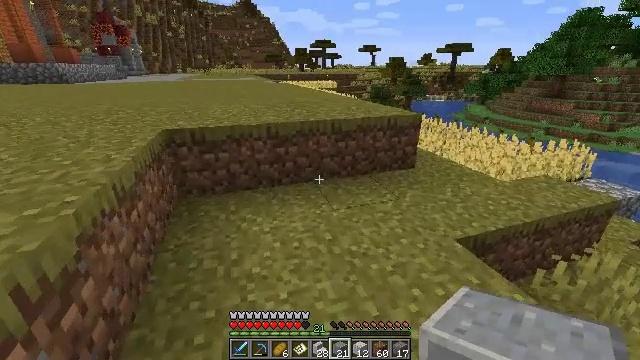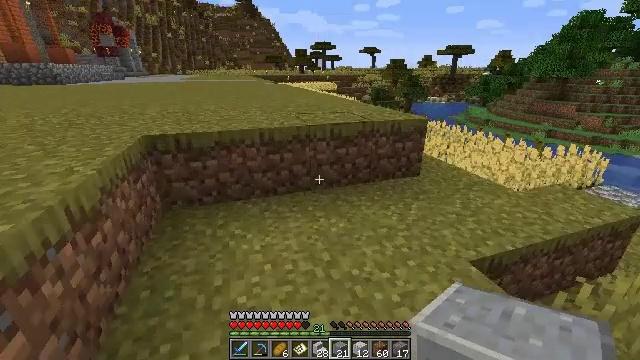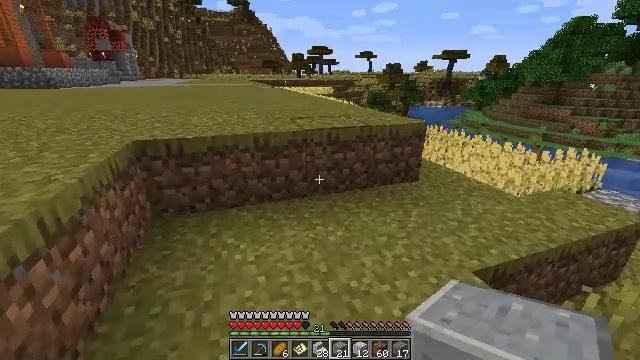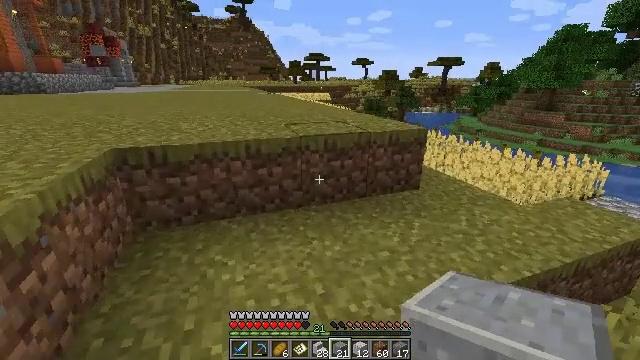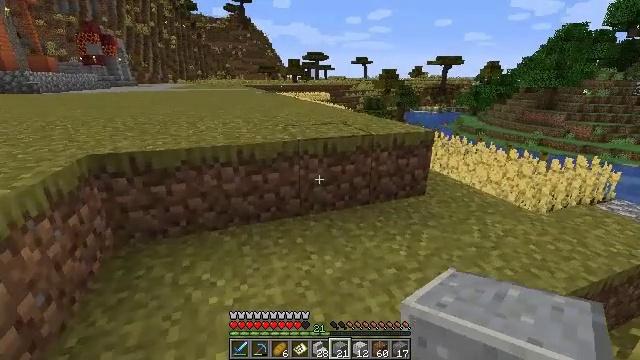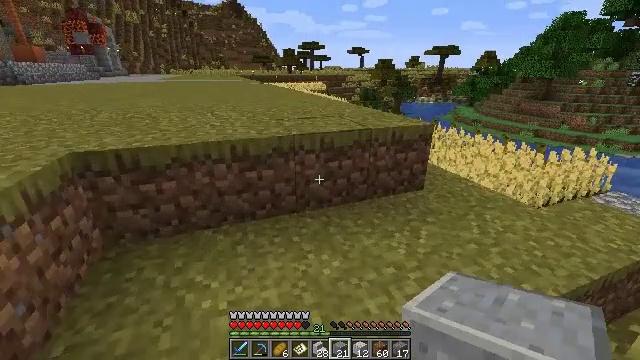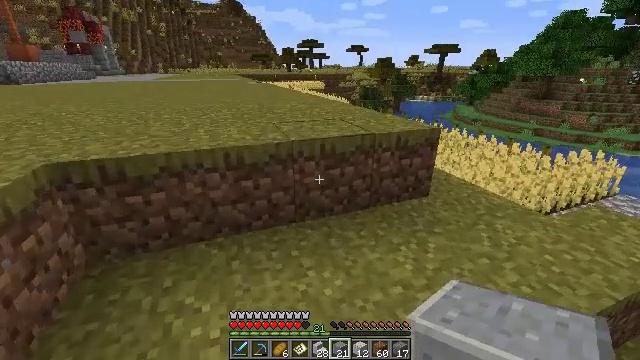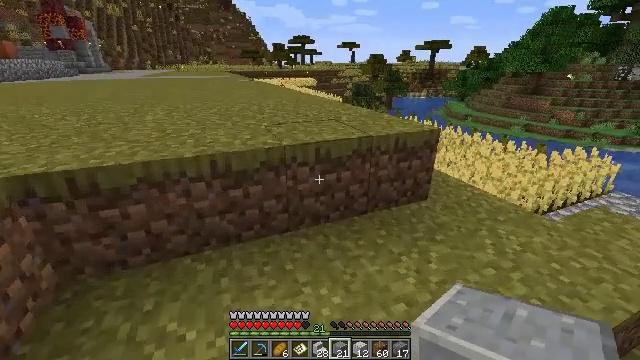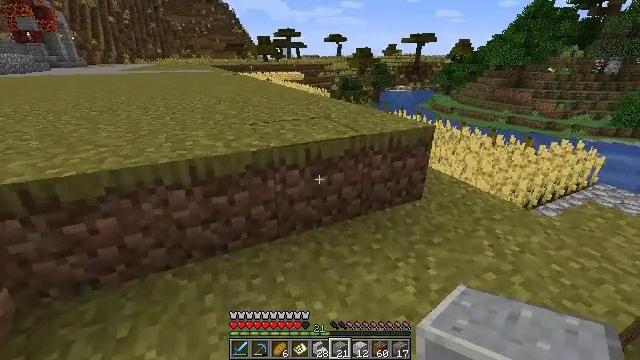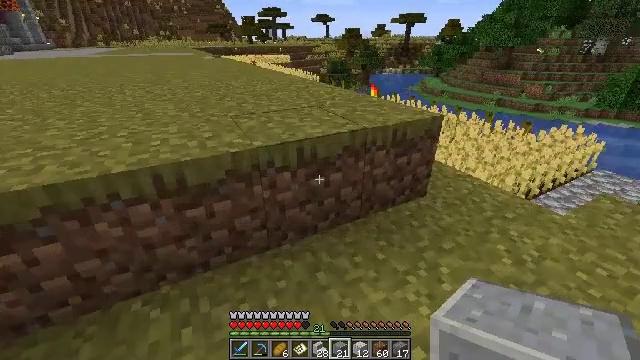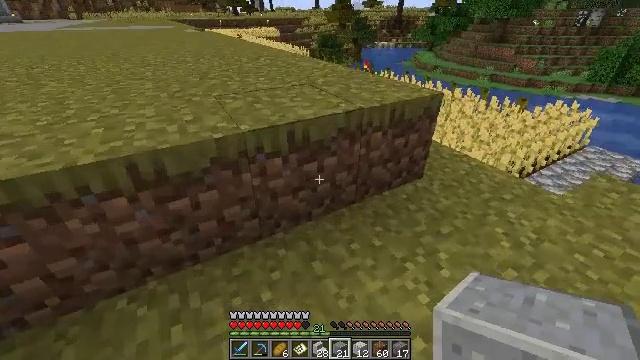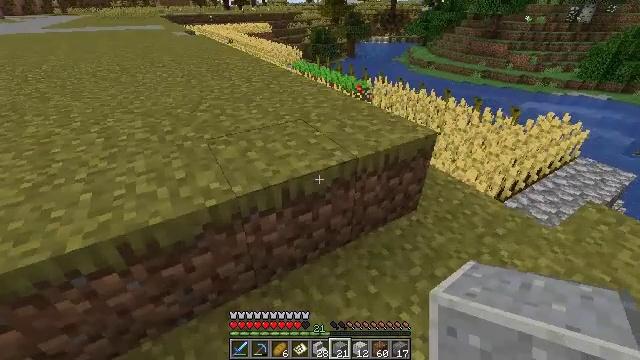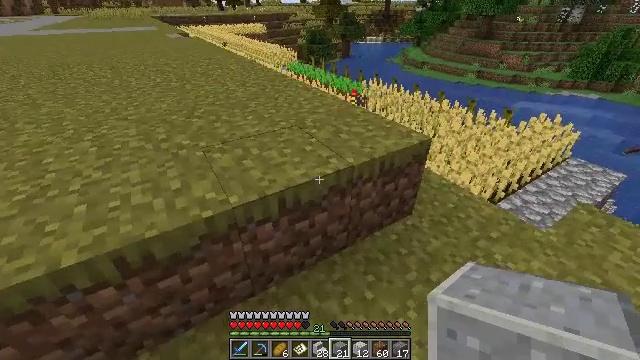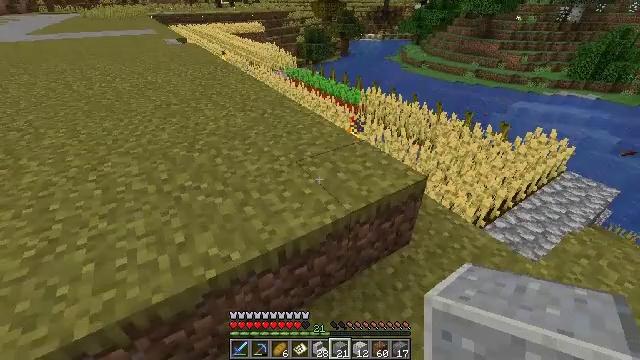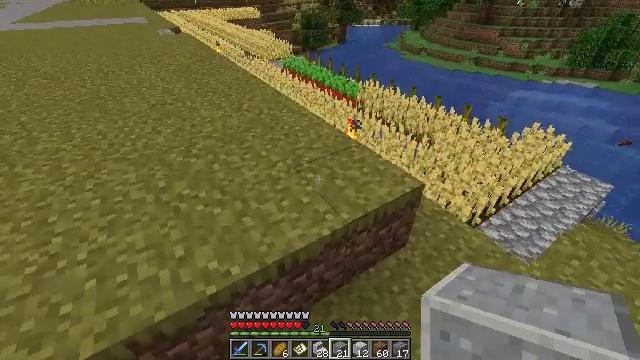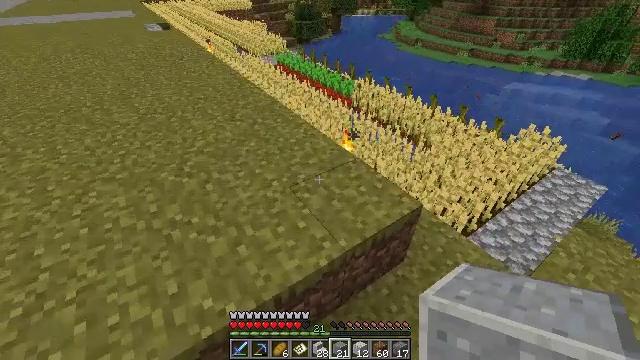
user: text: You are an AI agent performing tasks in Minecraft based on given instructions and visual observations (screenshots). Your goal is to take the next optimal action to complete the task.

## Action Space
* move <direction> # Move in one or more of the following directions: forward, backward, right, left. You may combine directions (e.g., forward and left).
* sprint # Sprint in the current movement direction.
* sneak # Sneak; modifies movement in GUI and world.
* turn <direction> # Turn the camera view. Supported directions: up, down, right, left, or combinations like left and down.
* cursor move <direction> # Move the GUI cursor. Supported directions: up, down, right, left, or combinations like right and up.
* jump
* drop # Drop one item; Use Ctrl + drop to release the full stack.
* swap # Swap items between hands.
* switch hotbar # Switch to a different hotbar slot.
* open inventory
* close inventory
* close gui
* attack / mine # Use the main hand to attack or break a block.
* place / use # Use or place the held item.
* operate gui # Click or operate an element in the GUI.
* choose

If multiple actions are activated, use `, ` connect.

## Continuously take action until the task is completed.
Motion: motion action
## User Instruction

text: Collect the polished andesite by holding left button.
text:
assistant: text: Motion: move forward
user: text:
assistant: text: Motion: move forward
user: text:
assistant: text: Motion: move forward, turn up
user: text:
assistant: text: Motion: move forward
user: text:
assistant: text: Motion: move forward, turn down
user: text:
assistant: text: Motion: move forward
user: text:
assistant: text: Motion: move forward, turn right
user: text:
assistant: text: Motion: move forward, turn right and down
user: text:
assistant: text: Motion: move forward, turn right and down
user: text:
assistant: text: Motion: move forward, turn right and down
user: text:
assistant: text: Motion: move forward, turn right and down, jump
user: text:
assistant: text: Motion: move forward, turn right, jump
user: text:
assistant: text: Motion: move forward, jump
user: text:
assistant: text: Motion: move forward, turn down, jump
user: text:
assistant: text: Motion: move forward, turn right and down, jump
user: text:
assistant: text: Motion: move forward, turn right, jump
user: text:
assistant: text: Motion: move forward, jump
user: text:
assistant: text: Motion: move forward
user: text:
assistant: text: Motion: move forward, turn down
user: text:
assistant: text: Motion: move forward
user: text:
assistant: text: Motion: move forward
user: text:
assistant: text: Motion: move forward
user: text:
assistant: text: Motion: move forward
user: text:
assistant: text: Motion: move forward, turn right and down
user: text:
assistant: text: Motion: turn right
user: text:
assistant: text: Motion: turn right and up
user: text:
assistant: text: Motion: turn right and up
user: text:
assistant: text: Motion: turn right and down
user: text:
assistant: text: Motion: turn right and down
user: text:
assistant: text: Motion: turn right